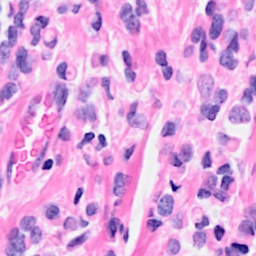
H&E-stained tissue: Breast